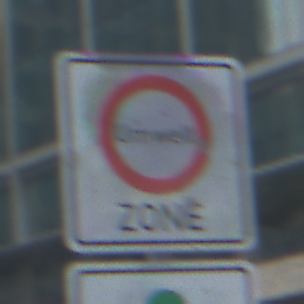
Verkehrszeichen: BeginnUmweltzone
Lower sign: FreistellungVomVerkehrsverbot3
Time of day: MorningAfternoon
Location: Outdoor (Urban)
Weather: PartlyCloudy
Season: NotSpecified
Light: Natural